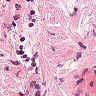
Metastatic tissue present: no